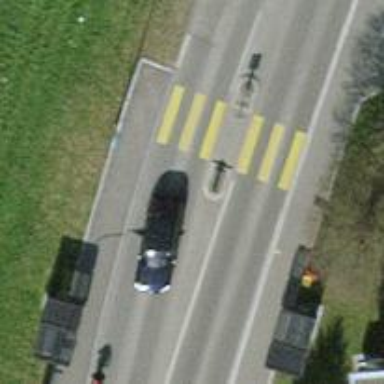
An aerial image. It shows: Asphalt footway with uncontrolled crossing and markings.